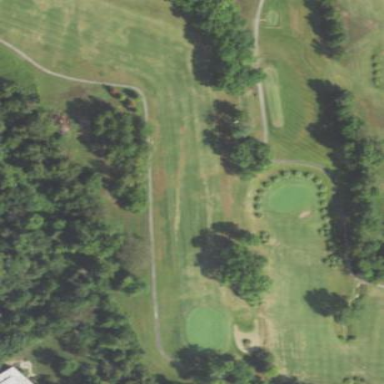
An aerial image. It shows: Golf fairway surrounded by grass.